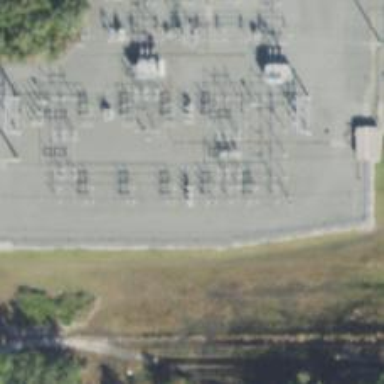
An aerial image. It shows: Switch for power supply.